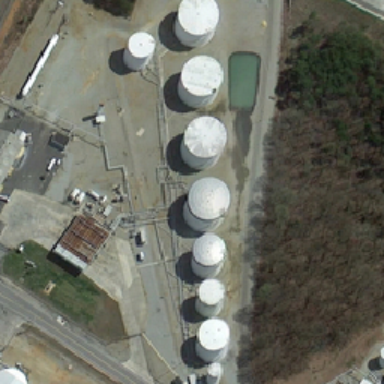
There are some buildings plants and land .